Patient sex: M
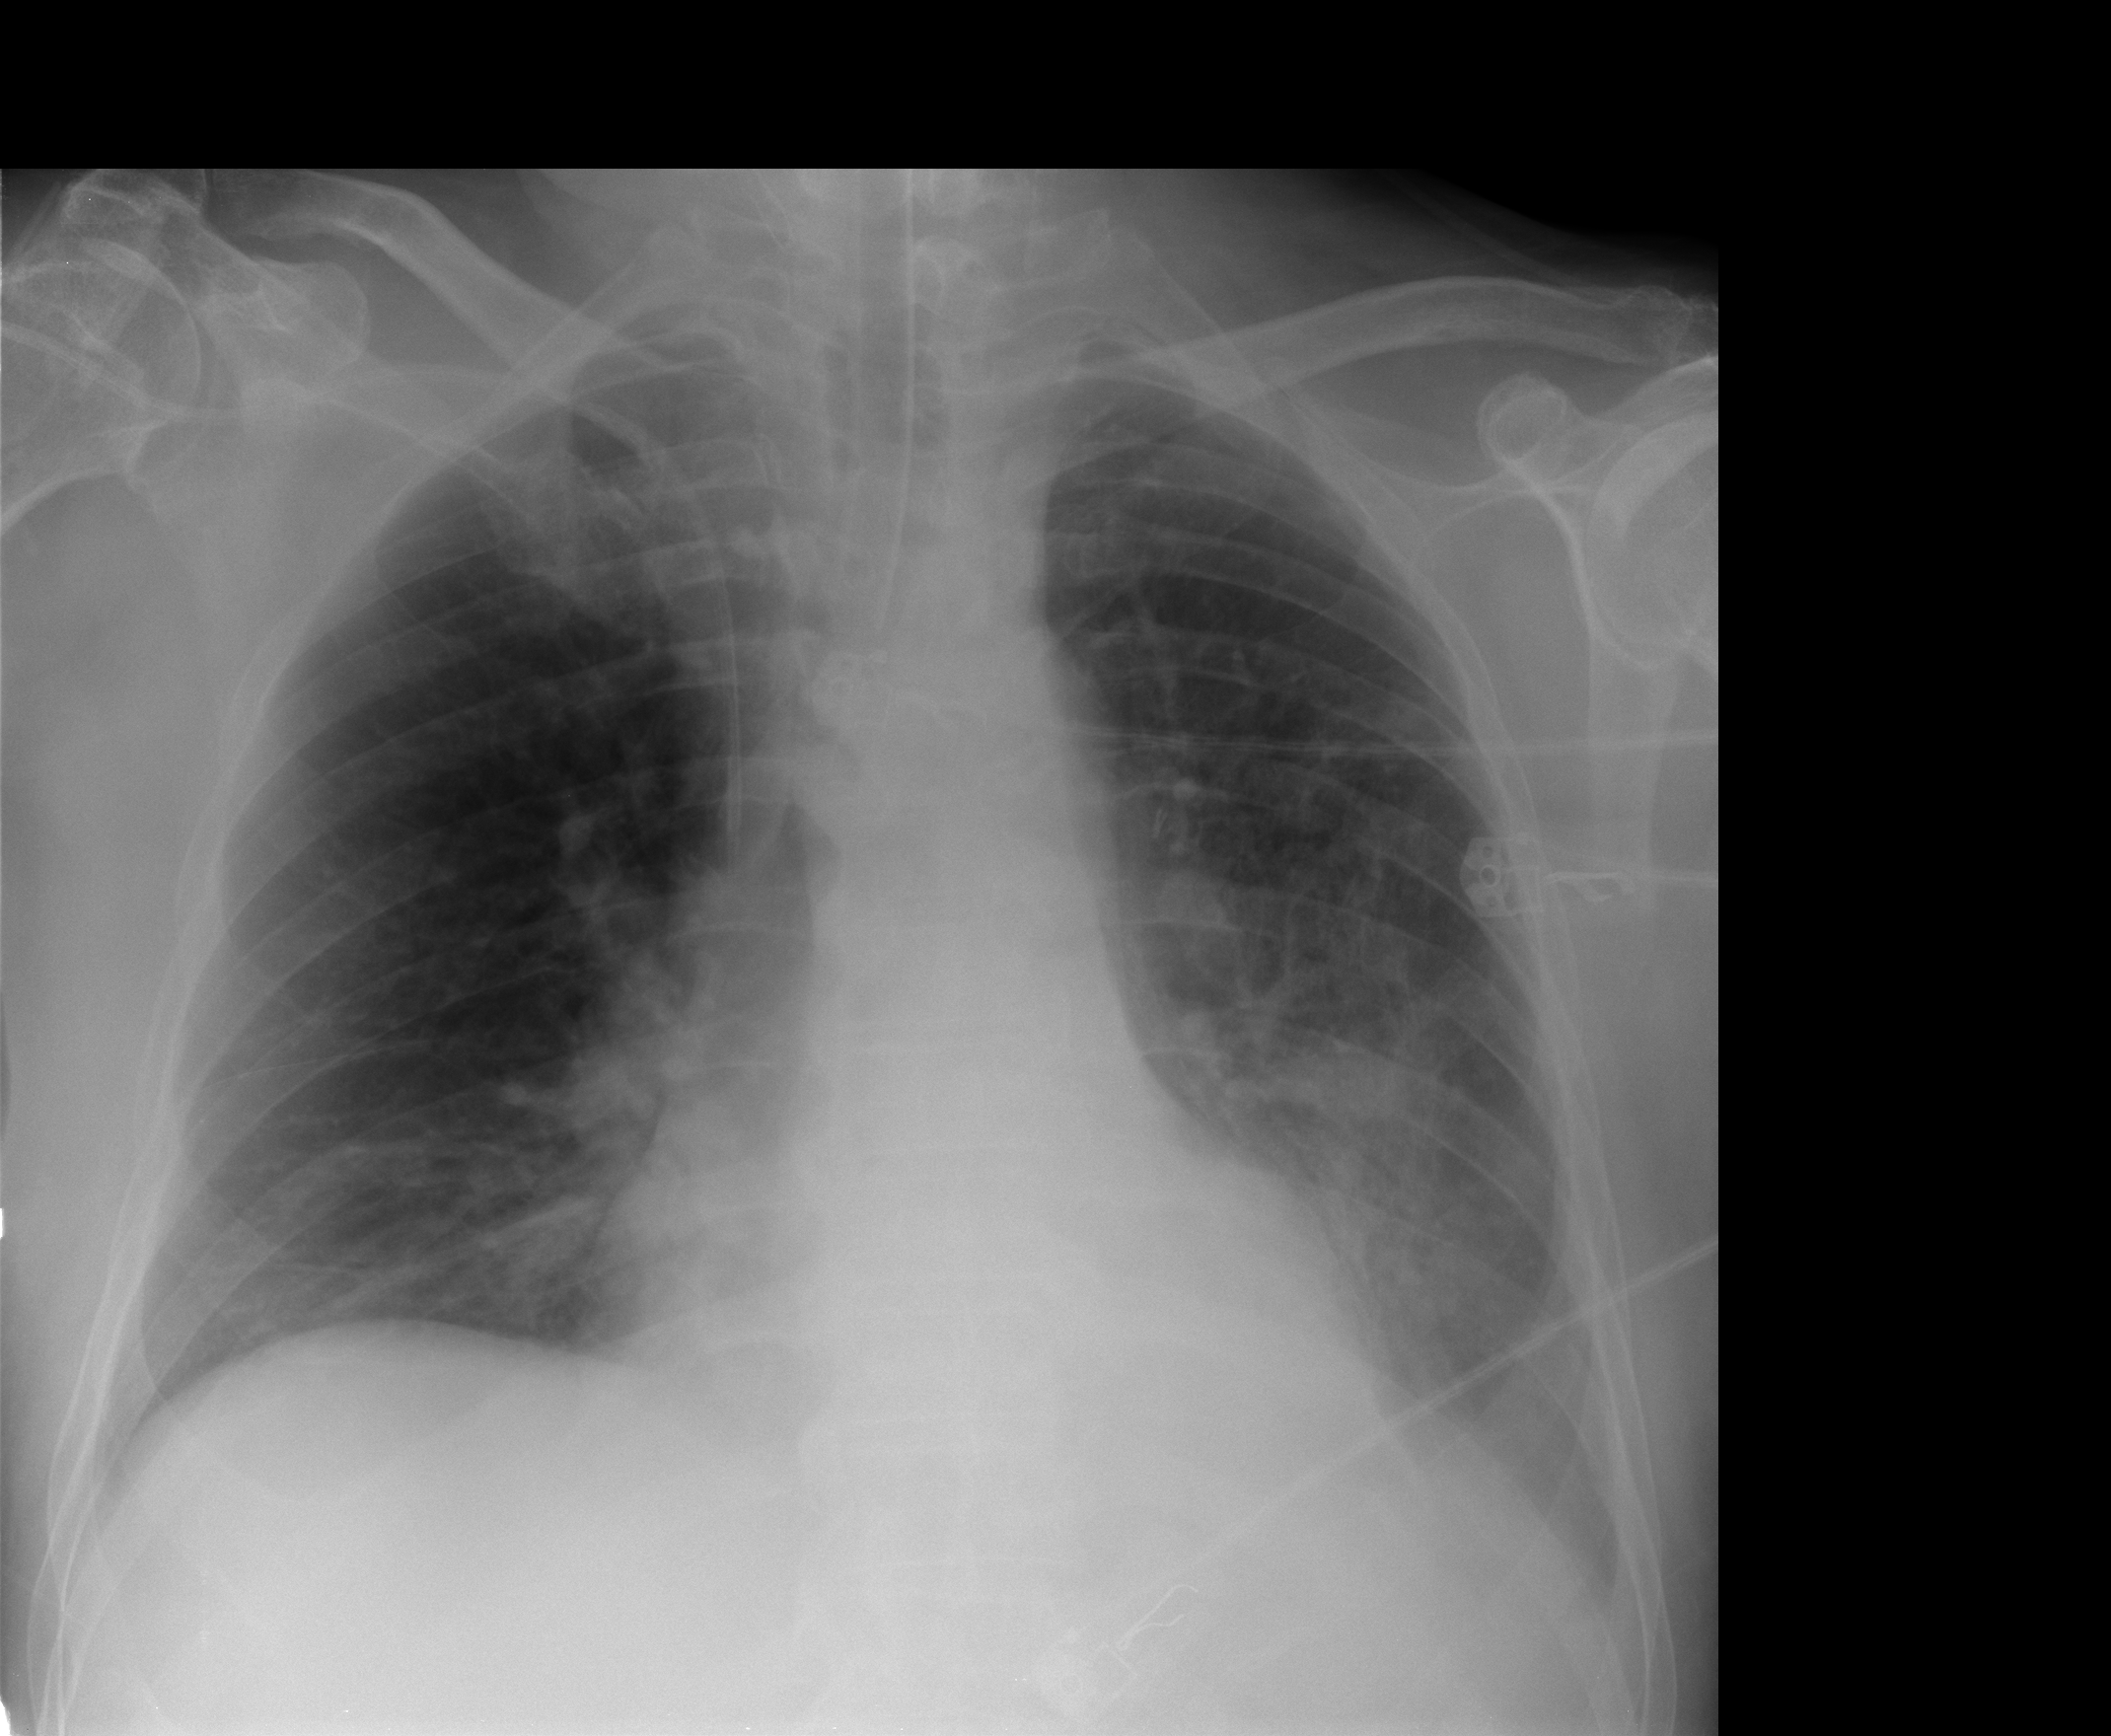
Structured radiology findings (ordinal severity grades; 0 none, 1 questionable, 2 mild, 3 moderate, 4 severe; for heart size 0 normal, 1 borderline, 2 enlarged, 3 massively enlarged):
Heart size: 2
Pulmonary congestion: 0
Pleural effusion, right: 0
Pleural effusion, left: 2
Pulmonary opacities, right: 1
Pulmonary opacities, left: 2
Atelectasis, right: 1
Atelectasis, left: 2